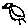
Label: bird